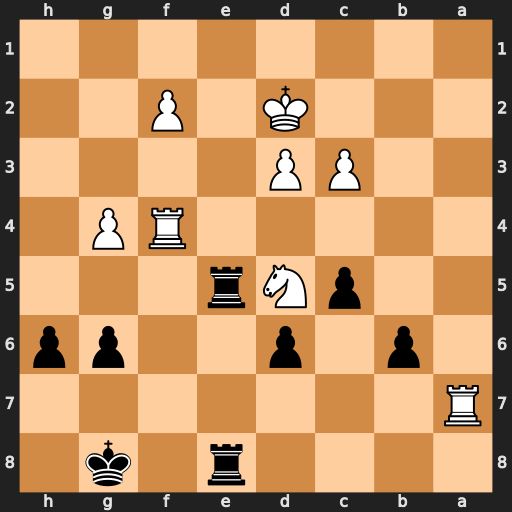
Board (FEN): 4r1k1/R7/1p1p2pp/2pNr3/5RP1/2PP4/3K1P2/8
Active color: b
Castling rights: -
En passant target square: -
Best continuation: Re2+ Kd1 Re1+ Kc2 R8e2+ Kb3 Rb1+ Ka3 Ra1+